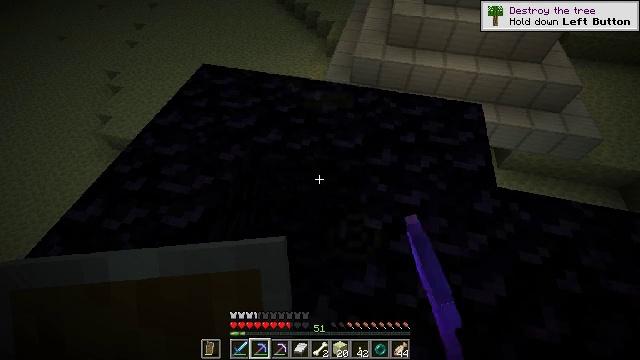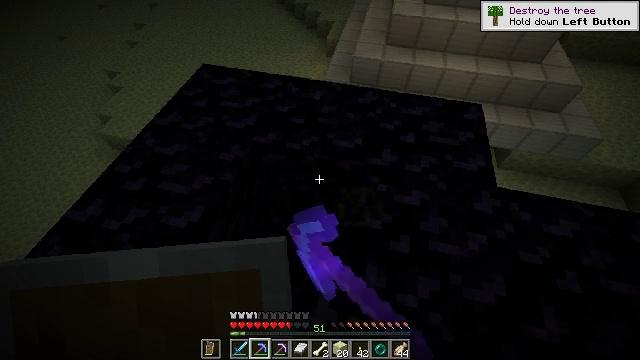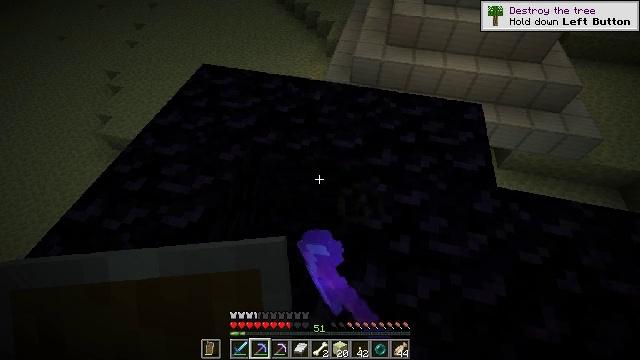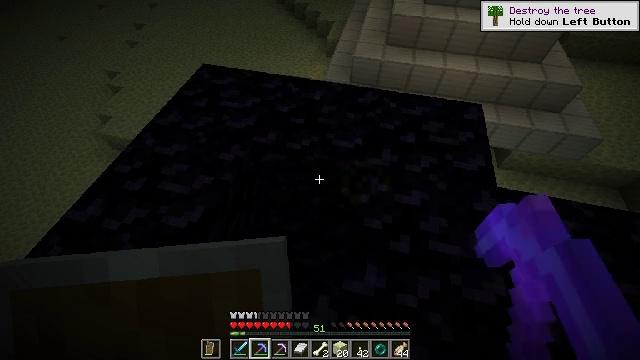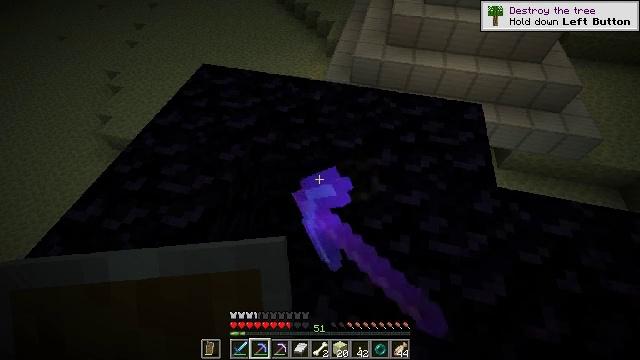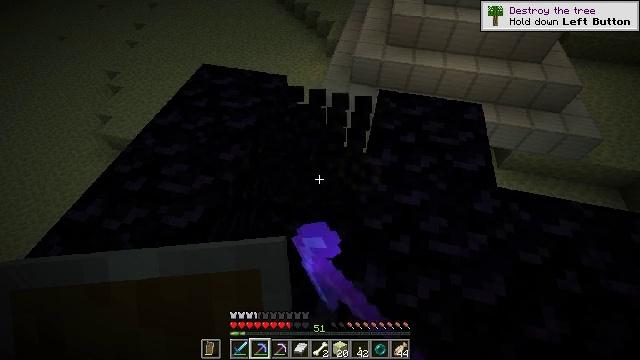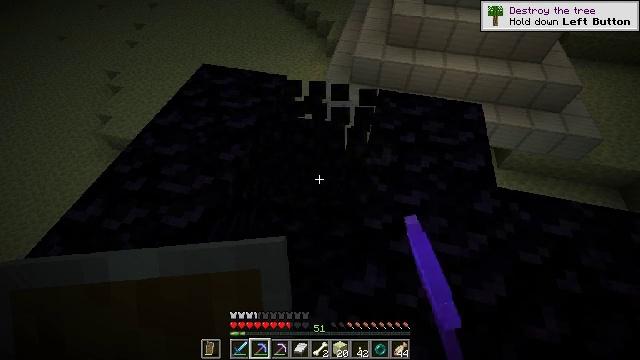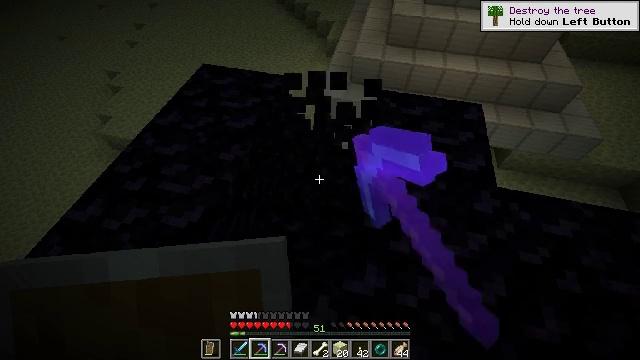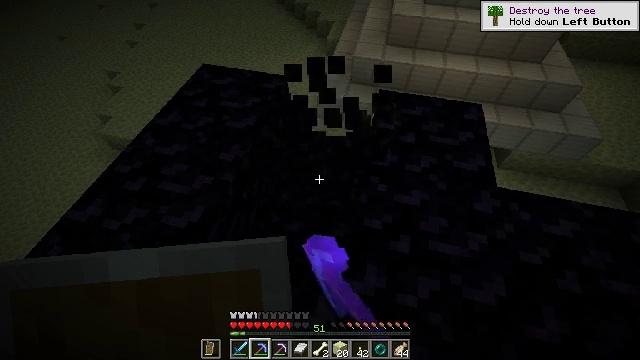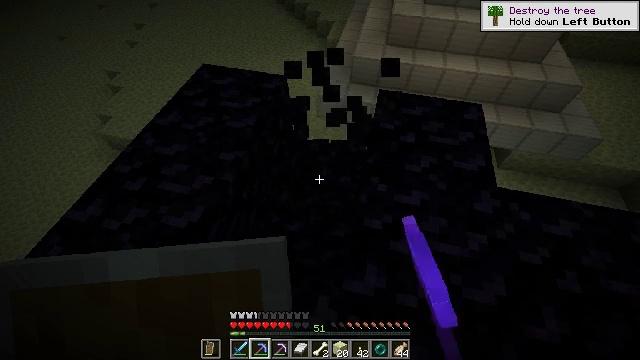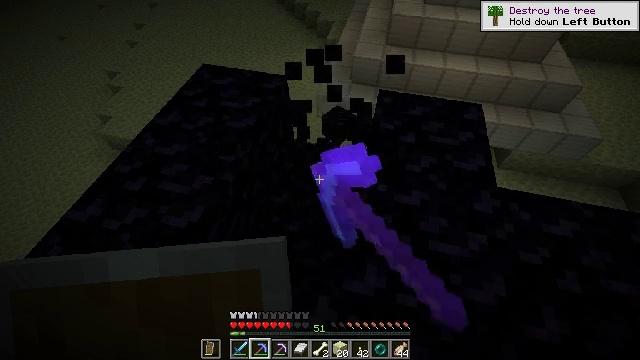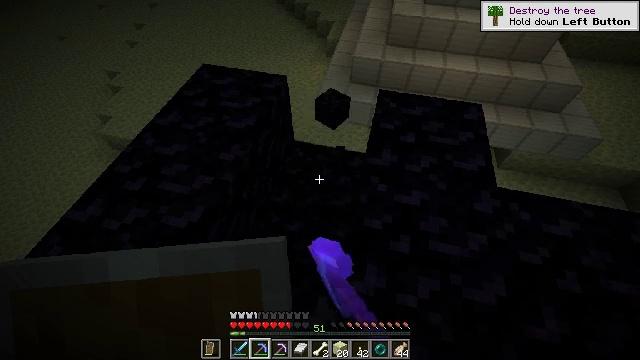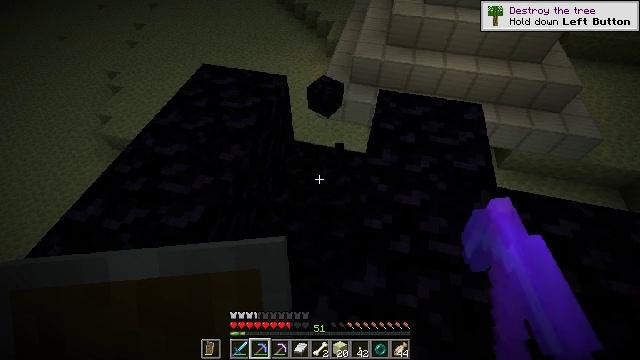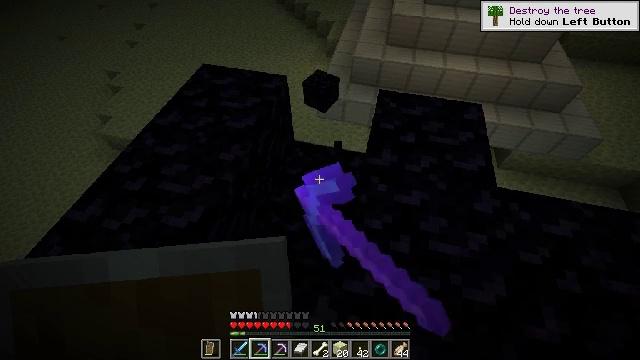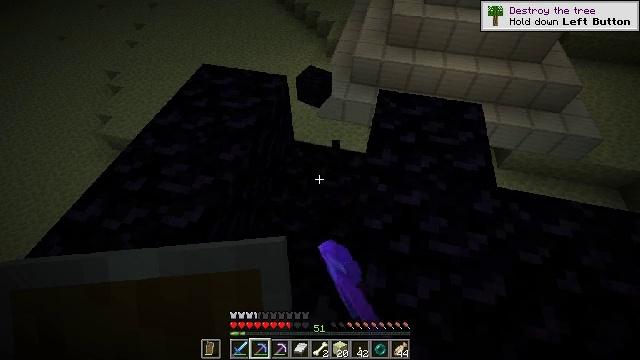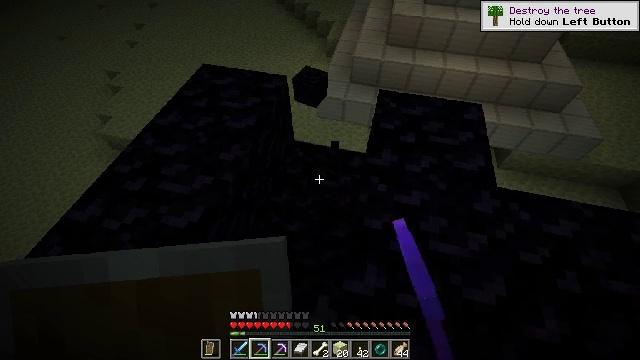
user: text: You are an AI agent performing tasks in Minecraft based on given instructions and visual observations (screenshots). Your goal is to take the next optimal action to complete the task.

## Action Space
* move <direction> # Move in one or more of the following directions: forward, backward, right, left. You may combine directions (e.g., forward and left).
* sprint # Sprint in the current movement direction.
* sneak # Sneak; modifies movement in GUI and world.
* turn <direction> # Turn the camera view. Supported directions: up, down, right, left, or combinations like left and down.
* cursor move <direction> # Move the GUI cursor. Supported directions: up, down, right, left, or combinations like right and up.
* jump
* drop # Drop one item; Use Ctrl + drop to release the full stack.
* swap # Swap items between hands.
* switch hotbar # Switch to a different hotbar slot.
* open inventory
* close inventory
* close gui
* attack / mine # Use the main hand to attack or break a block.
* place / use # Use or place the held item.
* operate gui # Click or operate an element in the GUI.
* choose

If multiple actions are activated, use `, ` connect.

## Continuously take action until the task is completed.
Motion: motion action
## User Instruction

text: Harvest obsidian for portal building.
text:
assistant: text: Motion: attack / mine
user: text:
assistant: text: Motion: attack / mine
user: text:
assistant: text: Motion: attack / mine
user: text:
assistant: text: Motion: attack / mine
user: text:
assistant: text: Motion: attack / mine
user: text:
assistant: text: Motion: attack / mine
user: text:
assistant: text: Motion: attack / mine
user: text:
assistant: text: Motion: attack / mine
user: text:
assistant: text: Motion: attack / mine
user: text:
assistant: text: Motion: attack / mine
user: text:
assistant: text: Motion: attack / mine
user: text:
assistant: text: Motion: attack / mine
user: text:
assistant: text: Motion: attack / mine
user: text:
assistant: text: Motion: attack / mine
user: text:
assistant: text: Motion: attack / mine
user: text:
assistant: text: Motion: attack / mine
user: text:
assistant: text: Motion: attack / mine
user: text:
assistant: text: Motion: attack / mine
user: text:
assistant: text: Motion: attack / mine
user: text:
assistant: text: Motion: attack / mine
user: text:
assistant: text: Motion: attack / mine
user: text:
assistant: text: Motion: attack / mine
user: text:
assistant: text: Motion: attack / mine
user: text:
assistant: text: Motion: attack / mine
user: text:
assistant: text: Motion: attack / mine
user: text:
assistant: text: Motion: attack / mine
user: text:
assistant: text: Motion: attack / mine
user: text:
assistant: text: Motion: attack / mine
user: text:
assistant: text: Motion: attack / mine
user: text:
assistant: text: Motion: attack / mine